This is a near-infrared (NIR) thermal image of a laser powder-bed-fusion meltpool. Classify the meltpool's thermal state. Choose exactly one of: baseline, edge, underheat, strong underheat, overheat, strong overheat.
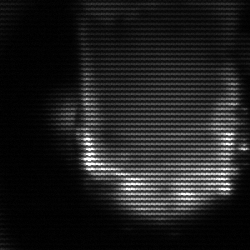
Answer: baseline